Question: I made my first script in R with Rstudio. Is a sible correlation.
The result of the code is the image below. I don't know how to move the trend line inside of the "point cloud" and how to change the color of trend line.

'''
summary(Landsat_7$Pixel_Value)
summary(Landsat_8$Pixel_Value)
Landsat7<-(Landsat_7)
Landsat8<-(Landsat_8)
head(cbind(Landsat7, Landsat8))
Landsat7 = Landsat_7$Pixel_Value # Landsat 7
Landsat8 = Landsat_8$Pixel_Value # Landsat 8
plot(Landsat7, Landsat8,
xlab= "Landsat 7", # x-axis label
ylab= "Landsat 8") # y-axis label
abline(lm(Landsat7 ~ Landsat8)) # trend line
'''
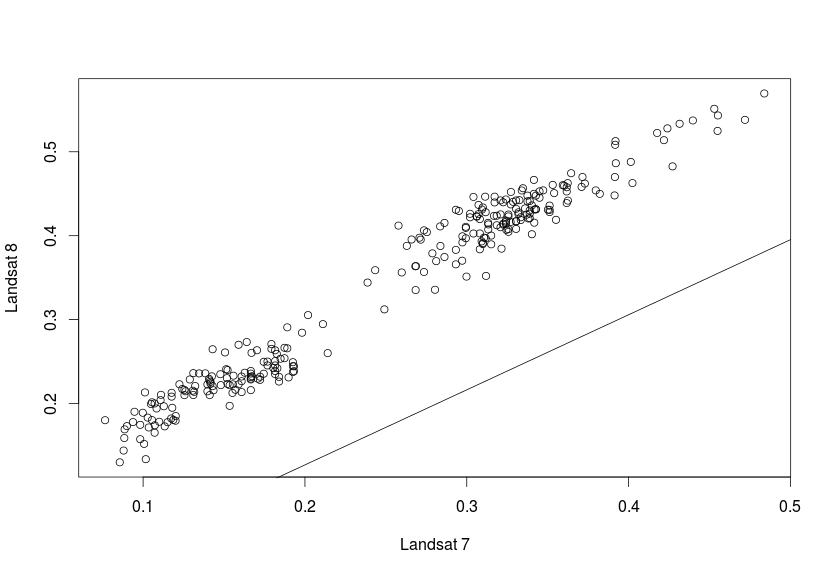
Answer: I don't know how you plotted your original line but this will help you plot the least squares line:
'''
x=runif(100,1,5)
y=2*x+rnorm(100)
plot(x,y)
fit=lm(y~x)
abline(fit,col=2)
'''